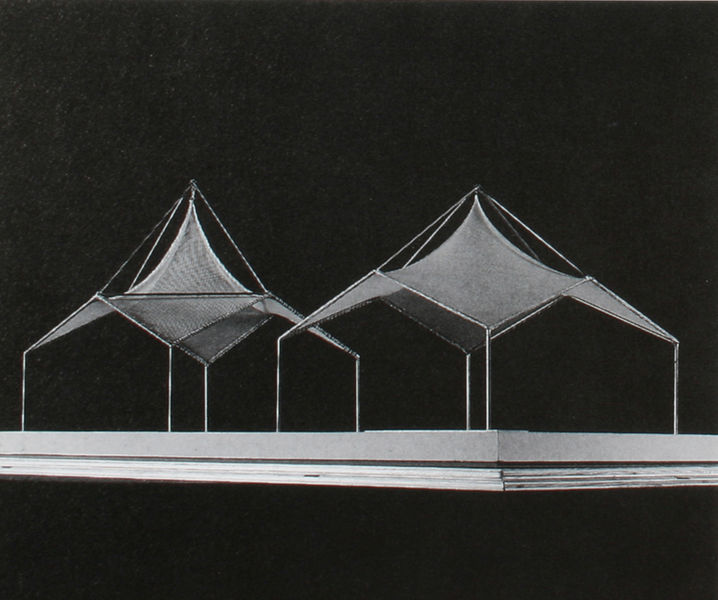
Titel: Addierbare Zelteinheiten
Künstler: Frei Otto
Schlagwörter: weiß, grau, schwarz, skizze, stützen, dach, park, architektur, leinen, sockel, spitze, stoff, garten, beine, segel, modell, grafik, graphik, unterstand, spitz, platte, foto, fotografie, photographie, bögen, gestänge, gerüst, stangen, schwarzweiß, entwurf, photo, otto, konstruktion, frei, plan, ständer, pavillon, dreiecke, pavillion, miniatur, streben, netz, aufnahme, bau, zelt, zelte, nachbau, pavillons, spitzdach, sonnenschutz, spannung, bespannung, halterungen, frei otto